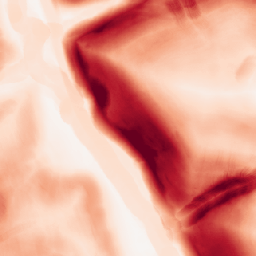
Category: morphological
Decomposition family: morphological_gradient
Decomposition parameters: size: 10
shape: disk
Upsampling method: area
Upsampling parameters: scale: 8
Upsampling scale: 8